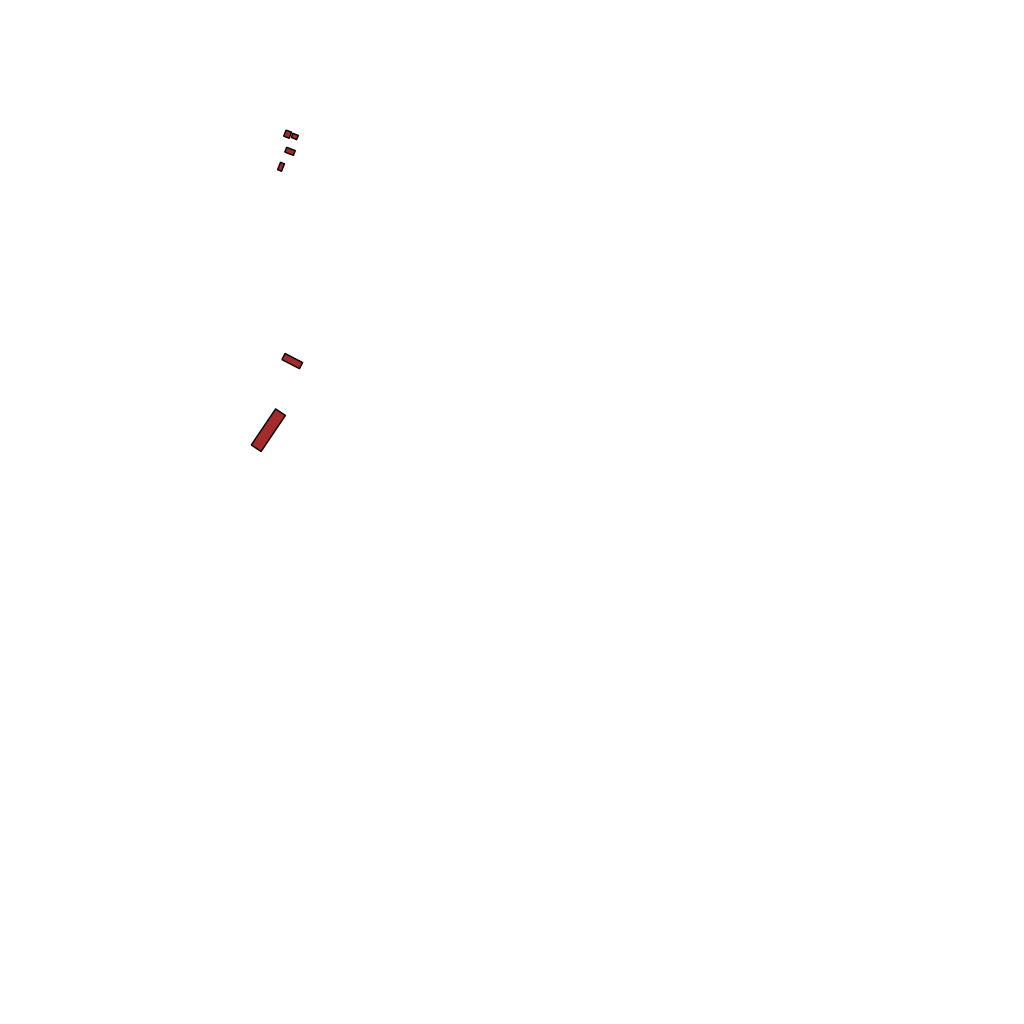
Tags: overhead vector_map, recreation, density_5, Facility, 1.0 km²